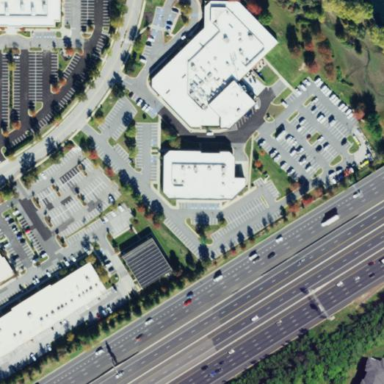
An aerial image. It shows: Commercial area.